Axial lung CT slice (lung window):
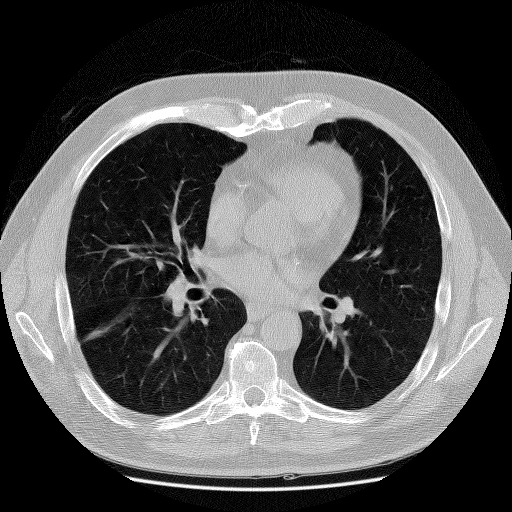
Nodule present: no